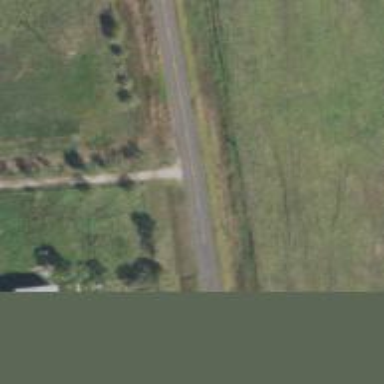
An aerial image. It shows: Secondary road.